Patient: sex F, age 59
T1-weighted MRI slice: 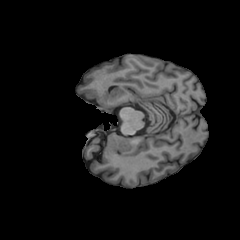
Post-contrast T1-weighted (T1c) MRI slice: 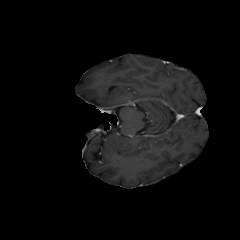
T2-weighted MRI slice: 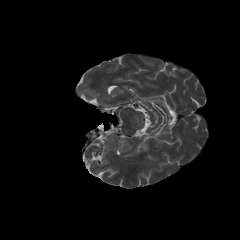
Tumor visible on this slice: no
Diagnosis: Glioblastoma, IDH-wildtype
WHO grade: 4